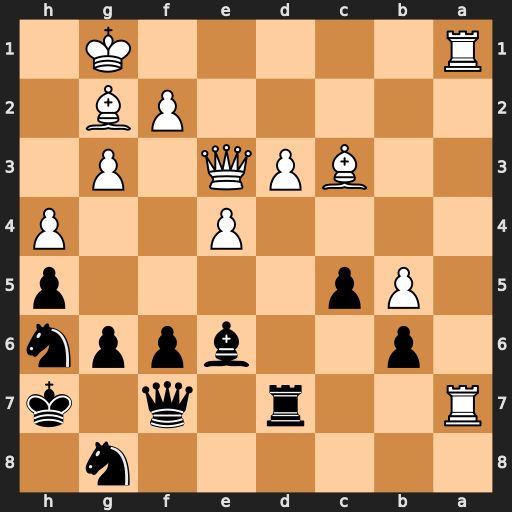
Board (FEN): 6n1/R2r1q1k/1p2bppn/1Pp4p/4P2P/2BPQ1P1/5PB1/R5K1
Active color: b
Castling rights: -
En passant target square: -
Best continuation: Rxa7 Rxa7 Qxa7